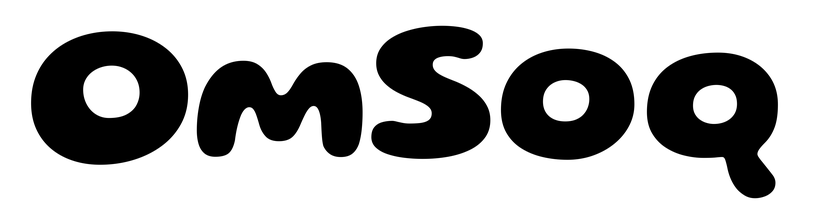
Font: Gluten_Bold